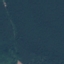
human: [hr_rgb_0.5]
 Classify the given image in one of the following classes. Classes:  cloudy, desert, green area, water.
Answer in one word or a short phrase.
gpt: green area